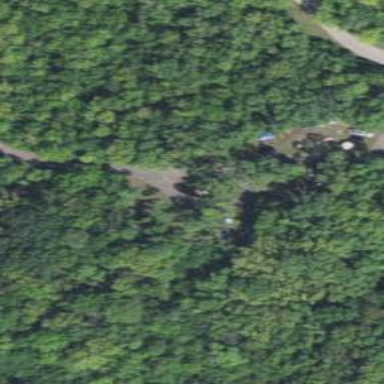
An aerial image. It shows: Campsite designated for tourism.